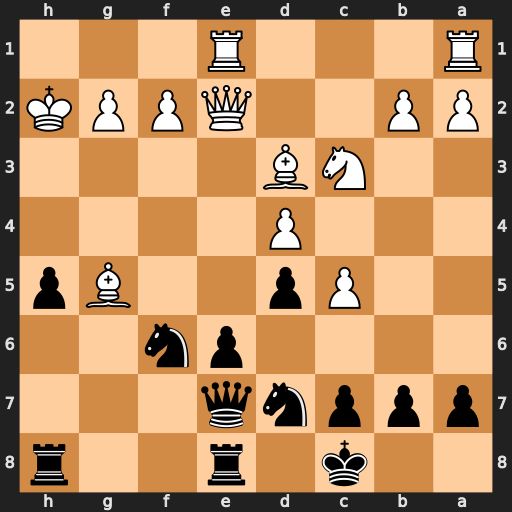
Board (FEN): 2k1r2r/pppnq3/4pn2/2Pp2Bp/3P4/2NB4/PP2QPPK/R3R3
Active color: b
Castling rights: -
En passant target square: -
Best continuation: Ng4+ Kg1 Qxg5